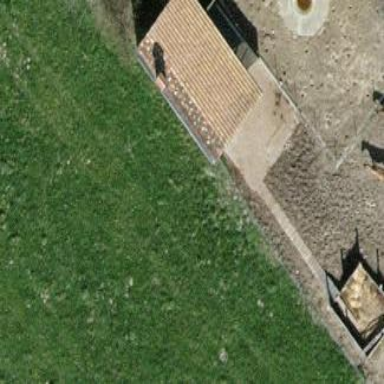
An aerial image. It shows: Simple and straightforward house.